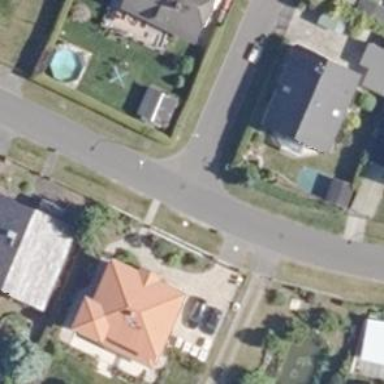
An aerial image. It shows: Residential road with asphalt surface and no sidewalk.